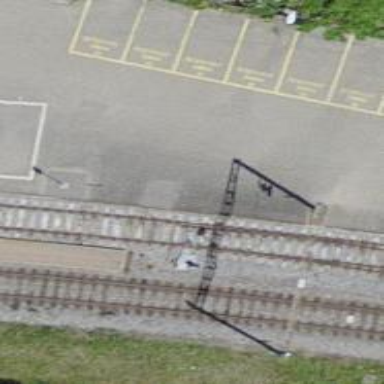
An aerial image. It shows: Railway switch.